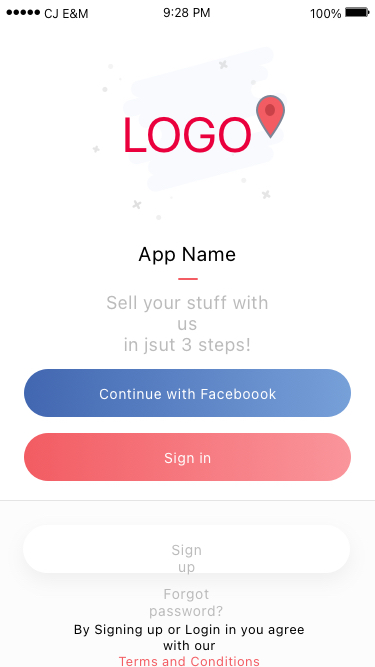
Text in this UI design:
Forgot password?
Sign up
App Name
Sell your stuff with us
in jsut 3 steps!
LOGO
By Signing up or Login in you agree with our
Terms and Conditions